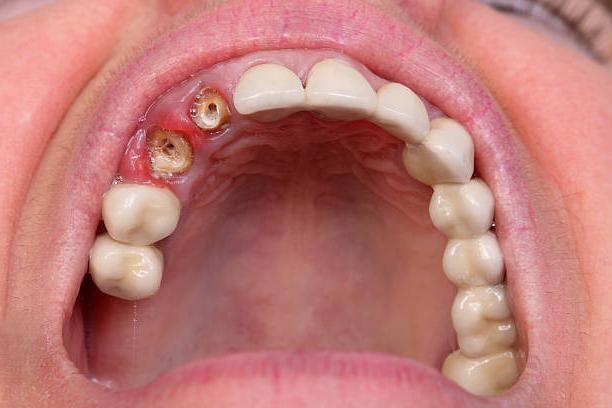
Condition: hypodontia